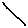
Label: line